Question: I have a customized vertical scrollbar which displays markers for selected items in a DataGrid.

The problem I'm facing is, when there are a great number of items (e.g. could be 5000 to 50000) there is a lag while it is rendering the markers.
With the following code it basically renders as per the selected items index, number of items and height of the track. Obviously this is inefficient and am looking for other solutions.
This is my customized vertical scrollbar
'''
<helpers:MarkerPositionConverter x:Key="MarkerPositionConverter"/>
<ControlTemplate x:Key="VerticalScrollBar" TargetType="{x:Type ScrollBar}">
<Grid>
<Grid.RowDefinitions>
<RowDefinition MaxHeight="18" />
<RowDefinition Height="0.00001*" />
<RowDefinition MaxHeight="18" />
</Grid.RowDefinitions>
<Border Grid.RowSpan="3"
CornerRadius="2"
Background="#F0F0F0" />
<RepeatButton Grid.Row="0"
Style="{StaticResource ScrollBarLineButton}"
Height="18"
Command="ScrollBar.LineUpCommand"
Content="M 0 4 L 8 4 L 4 0 Z" />
<!--START-->
<ItemsControl VerticalAlignment="Stretch" x:Name="ItemsSelected"
ItemsSource="{Binding ElementName=GenericDataGrid, Path=SelectedItems}">
<ItemsControl.ItemTemplate>
<DataTemplate>
<Rectangle Fill="SlateGray" Width="9" Height="4">
<Rectangle.RenderTransform>
<TranslateTransform>
<TranslateTransform.Y>
<MultiBinding Converter="{StaticResource MarkerPositionConverter}" FallbackValue="-1000">
<Binding/>
<Binding RelativeSource="{RelativeSource AncestorType={x:Type DataGrid}}" />
<Binding Path="ActualHeight" ElementName="ItemsSelected"/>
<Binding Path="Items.Count" ElementName="GenericDataGrid"/>
</MultiBinding>
</TranslateTransform.Y>
</TranslateTransform>
</Rectangle.RenderTransform>
</Rectangle>
</DataTemplate>
</ItemsControl.ItemTemplate>
<ItemsControl.ItemsPanel>
<ItemsPanelTemplate>
<Canvas ClipToBounds="True"/>
</ItemsPanelTemplate>
</ItemsControl.ItemsPanel>
</ItemsControl>
<!--END-->
<Track x:Name="PART_Track" Grid.Row="1" IsDirectionReversed="true">
<Track.DecreaseRepeatButton>
<RepeatButton Style="{StaticResource ScrollBarPageButton}"
Command="ScrollBar.PageUpCommand" />
</Track.DecreaseRepeatButton>
<Track.Thumb>
<Thumb Style="{StaticResource ScrollBarThumb}" Margin="1,0,1,0">
<Thumb.BorderBrush>
<LinearGradientBrush StartPoint="0,0" EndPoint="1,0">
<LinearGradientBrush.GradientStops>
<GradientStopCollection>
<GradientStop Color="{DynamicResource BorderLightColor}" Offset="0.0" />
<GradientStop Color="{DynamicResource BorderDarkColor}" Offset="1.0" />
</GradientStopCollection>
</LinearGradientBrush.GradientStops>
</LinearGradientBrush>
</Thumb.BorderBrush>
<Thumb.Background>
<LinearGradientBrush StartPoint="0,0"
EndPoint="1,0">
<LinearGradientBrush.GradientStops>
<GradientStopCollection>
<GradientStop Color="{DynamicResource ControlLightColor}" Offset="0.0" />
<GradientStop Color="{DynamicResource ControlMediumColor}" Offset="1.0" />
</GradientStopCollection>
</LinearGradientBrush.GradientStops>
</LinearGradientBrush>
</Thumb.Background>
</Thumb>
</Track.Thumb>
<Track.IncreaseRepeatButton>
<RepeatButton Style="{StaticResource ScrollBarPageButton}" Command="ScrollBar.PageDownCommand" />
</Track.IncreaseRepeatButton>
</Track>
<RepeatButton Grid.Row="3" Style="{StaticResource ScrollBarLineButton}" Height="18" Command="ScrollBar.LineDownCommand" Content="M 0 0 L 4 4 L 8 0 Z" />
</Grid>
</ControlTemplate>
'''
This is my converter that transforms the Y position and scales accordingly if the DataGrid height changes.
'''
public class MarkerPositionConverter: IMultiValueConverter
{
//Performs the index to translate conversion
public object Convert(object[] values, Type targetType, object parameter, System.Globalization.CultureInfo culture)
{
try
{
//calculated the transform values based on the following
object o = (object)values[0];
DataGrid dg = (DataGrid)values[1];
double itemIndex = dg.Items.IndexOf(o);
double trackHeight = (double)values[2];
int itemCount = (int)values[3];
double translateDelta = trackHeight / itemCount;
return itemIndex * translateDelta;
}
catch (Exception ex)
{
Console.WriteLine("MarkerPositionConverter error : " + ex.Message);
return false;
}
}
public object[] ConvertBack(object value, Type[] targetTypes, object parameter, System.Globalization.CultureInfo culture)
{
throw new NotImplementedException();
}
}
'''
I have tried to create a separate class for a marker canvas, for use with ObservableCollection's. Note that at present, this does not work.
XAML still the same as yesterday:
'''
<helpers:MarkerCollectionCanvas
x:Name="SearchMarkerCanvas"
Grid.Row="1"
Grid="{Binding RelativeSource={RelativeSource AncestorType={x:Type DataGrid}}}"
MarkerCollection="{Binding Source={x:Static helpers:MyClass.Instance}, Path=SearchMarkers}"/>
'''
Canvas class, ObservableCollection changed to use object instead of double, there is a console.writeline in MarkerCollectionCanvas_CollectionChanged that never gets called:
'''
class MarkerCollectionCanvas : Canvas
{
public DataGrid Grid
{
get { return (DataGrid)GetValue(GridProperty); }
set { SetValue(GridProperty, value); }
}
public static readonly DependencyProperty GridProperty =
DependencyProperty.Register("Grid", typeof(DataGrid), typeof(MarkerCollectionCanvas), new PropertyMetadata(null));
public ObservableCollection<object> MarkerCollection
{
get { return (ObservableCollection<object>)GetValue(MarkerCollectionProperty); }
set { SetValue(MarkerCollectionProperty, value); }
}
public static readonly DependencyProperty MarkerCollectionProperty =
DependencyProperty.Register("MarkerCollection", typeof(ObservableCollection<object>), typeof(MarkerCollectionCanvas), new PropertyMetadata(null, OnCollectionChanged));
private static void OnCollectionChanged(DependencyObject d, DependencyPropertyChangedEventArgs e)
{
MarkerCollectionCanvas canvas = d as MarkerCollectionCanvas;
if (e.NewValue != null)
{
(e.NewValue as ObservableCollection<object>).CollectionChanged += canvas.MarkerCollectionCanvas_CollectionChanged;
}
if (e.OldValue != null)
{
(e.NewValue as ObservableCollection<object>).CollectionChanged -= canvas.MarkerCollectionCanvas_CollectionChanged;
}
}
void MarkerCollectionCanvas_CollectionChanged(object sender, NotifyCollectionChangedEventArgs e)
{
Console.WriteLine("InvalidateVisual");
InvalidateVisual();
}
public Brush MarkerBrush
{
get { return (Brush)GetValue(MarkerBrushProperty); }
set { SetValue(MarkerBrushProperty, value); }
}
public static readonly DependencyProperty MarkerBrushProperty =
DependencyProperty.Register("MarkerBrush", typeof(Brush), typeof(MarkerCollectionCanvas), new PropertyMetadata(Brushes.DarkOrange));
protected override void OnRender(System.Windows.Media.DrawingContext dc)
{
base.OnRender(dc);
if (Grid == null || MarkerCollection == null)
return;
//Get all items
object[] items = new object[Grid.Items.Count];
Grid.Items.CopyTo(items, 0);
//Get all selected items
object[] selection = new object[MarkerCollection.Count];
MarkerCollection.CopyTo(selection, 0);
Dictionary<object, int> indexes = new Dictionary<object, int>();
for (int i = 0; i < selection.Length; i++)
{
indexes.Add(selection[i], 0);
}
int itemCounter = 0;
for (int i = 0; i < items.Length; i++)
{
object item = items[i];
if (indexes.ContainsKey(item))
{
indexes[item] = i;
itemCounter++;
}
if (itemCounter >= selection.Length)
break;
}
double translateDelta = ActualHeight / (double)items.Length;
double width = ActualWidth;
double height = Math.Max(translateDelta, 4);
Brush dBrush = MarkerBrush;
double previous = 0;
IEnumerable<int> sortedIndex = indexes.Values.OrderBy(v => v);
foreach (int itemIndex in sortedIndex)
{
double top = itemIndex * translateDelta;
if (top < previous)
continue;
dc.DrawRectangle(dBrush, null, new Rect(0, top, width, height));
previous = (top + height) - 1;
}
}
}
'''
This is my singleton class with SearchMarkers in it:
'''
public class MyClass : INotifyPropertyChanged
{
public static ObservableCollection<object> m_searchMarkers = new ObservableCollection<object>();
public ObservableCollection<object> SearchMarkers
{
get
{
return m_searchMarkers;
}
set
{
m_searchMarkers = value;
NotifyPropertyChanged();
}
}
private static MyClass m_Instance;
public static MyClass Instance
{
get
{
if (m_Instance == null)
{
m_Instance = new MyClass();
}
return m_Instance;
}
}
private MyClass()
{
}
public event PropertyChangedEventHandler PropertyChanged;
private void NotifyPropertyChanged([CallerMemberName] String propertyName = "")
{
if (PropertyChanged != null)
{
PropertyChanged(this, new PropertyChangedEventArgs(propertyName));
}
}
}
'''
And this is a textbox text changed behavior. This is where the ObservableCollection SearchMarkers gets populated.
'''
public class FindTextChangedBehavior : Behavior<TextBox>
{
protected override void OnAttached()
{
base.OnAttached();
AssociatedObject.TextChanged += OnTextChanged;
}
protected override void OnDetaching()
{
AssociatedObject.TextChanged -= OnTextChanged;
base.OnDetaching();
}
private void OnTextChanged(object sender, TextChangedEventArgs args)
{
var textBox = (sender as TextBox);
if (textBox != null)
{
DataGrid dg = DataGridObject as DataGrid;
string searchValue = textBox.Text;
if (dg.Items.Count > 0)
{
var columnBoundProperties = new List<KeyValuePair<int, string>>();
IEnumerable<DataGridColumn> visibleColumns = dg.Columns.Where(c => c.Visibility == System.Windows.Visibility.Visible);
foreach (var col in visibleColumns)
{
if (col is DataGridTextColumn)
{
var binding = (col as DataGridBoundColumn).Binding as Binding;
columnBoundProperties.Add(new KeyValuePair<int, string>(col.DisplayIndex, binding.Path.Path));
}
else if (col is DataGridComboBoxColumn)
{
DataGridComboBoxColumn dgcbc = (DataGridComboBoxColumn)col;
var binding = dgcbc.SelectedItemBinding as Binding;
columnBoundProperties.Add(new KeyValuePair<int, string>(col.DisplayIndex, binding.Path.Path));
}
}
Type itemType = dg.Items[0].GetType();
if (columnBoundProperties.Count > 0)
{
ObservableCollection<Object> tempItems = new ObservableCollection<Object>();
var itemsSource = dg.Items as IEnumerable;
Task.Factory.StartNew(() =>
{
ClassPropTextSearch.init(itemType, columnBoundProperties);
if (itemsSource != null)
{
foreach (object o in itemsSource)
{
if (ClassPropTextSearch.Match(o, searchValue))
{
tempItems.Add(o);
}
}
}
})
.ContinueWith(t =>
{
Application.Current.Dispatcher.Invoke(new Action(() => MyClass.Instance.SearchMarkers = tempItems));
});
}
}
}
}
public static readonly DependencyProperty DataGridObjectProperty =
DependencyProperty.RegisterAttached("DataGridObject", typeof(DataGrid), typeof(FindTextChangedBehavior), new UIPropertyMetadata(null));
public object DataGridObject
{
get { return (object)GetValue(DataGridObjectProperty); }
set { SetValue(DataGridObjectProperty, value); }
}
}
'''
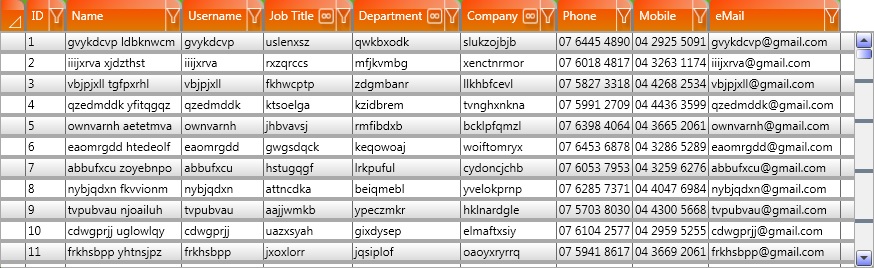
Answer: Here you go, I tried to attempt it for you.
- - - -
MarkerCanvas class
'''
class MarkerCanvas : Canvas
{
public DataGrid Grid
{
get { return (DataGrid)GetValue(GridProperty); }
set { SetValue(GridProperty, value); }
}
// Using a DependencyProperty as the backing store for Grid. This enables animation, styling, binding, etc...
public static readonly DependencyProperty GridProperty =
DependencyProperty.Register("Grid", typeof(DataGrid), typeof(MarkerCanvas), new PropertyMetadata(null, OnGridChanged));
private static void OnGridChanged(DependencyObject d, DependencyPropertyChangedEventArgs e)
{
MarkerCanvas canvas = d as MarkerCanvas;
if (e.NewValue != null)
{
(e.NewValue as DataGrid).SelectionChanged += canvas.MarkerCanvas_SelectionChanged;
}
if (e.OldValue != null)
{
(e.NewValue as DataGrid).SelectionChanged -= canvas.MarkerCanvas_SelectionChanged;
}
}
void MarkerCanvas_SelectionChanged(object sender, SelectionChangedEventArgs e)
{
InvalidateVisual();
}
public Brush MarkerBrush
{
get { return (Brush)GetValue(MarkerBrushProperty); }
set { SetValue(MarkerBrushProperty, value); }
}
// Using a DependencyProperty as the backing store for MarkerBrush. This enables animation, styling, binding, etc...
public static readonly DependencyProperty MarkerBrushProperty =
DependencyProperty.Register("MarkerBrush", typeof(Brush), typeof(MarkerCanvas), new PropertyMetadata(Brushes.SlateGray));
protected override void OnRender(System.Windows.Media.DrawingContext dc)
{
base.OnRender(dc);
if (Grid==null || Grid.SelectedItems == null)
return;
object[] markers = Grid.SelectedItems.OfType<object>().ToArray();
double translateDelta = ActualHeight / (double)Grid.Items.Count;
double width = ActualWidth;
double height = Math.Max(translateDelta, 4);
Brush dBrush = MarkerBrush;
for (int i = 0; i < markers.Length; i++)
{
double itemIndex = Grid.Items.IndexOf(markers[i]);
double top = itemIndex * translateDelta;
dc.DrawRectangle(dBrush, null, new Rect(0, top, width, height));
}
}
}
'''
I have also adjusted the height of marker so it grows when there are less items, you can choose to fix it to specific value as per your needs
in XAML replace your items control with the new marker canvas with binding to the grid
'''
<helpers:MarkerCanvas Grid.Row="1" Grid="{Binding RelativeSource={RelativeSource AncestorType={x:Type DataGrid}}}"/>
'''
helpers: is referring to WpfAppDataGrid.Helpers where I create the class, you can choose your own namespace
also you can bind the MarkerBrush property for your desired effet, which defaulted to SlateGray
rendering is pretty fast now, perhaps could make it more fast by doing some work on indexof method.
Also to skip some of the overlapping rectangles to be rendered you can change the method like this. 'little buggy as of now'
'''
protected override void OnRender(System.Windows.Media.DrawingContext dc)
{
base.OnRender(dc);
if (Grid==null || Grid.SelectedItems == null)
return;
object[] markers = Grid.SelectedItems.OfType<object>().ToArray();
double translateDelta = ActualHeight / (double)Grid.Items.Count;
double width = ActualWidth;
double height = Math.Max(translateDelta, 4);
Brush dBrush = MarkerBrush;
double previous = 0;
for (int i = 0; i < markers.Length; i++)
{
double itemIndex = Grid.Items.IndexOf(markers[i]);
double top = itemIndex * translateDelta;
if (top < previous)
continue;
dc.DrawRectangle(dBrush, null, new Rect(0, top, width, height));
previous = (top + height) - 1;
}
}
'''
I tried to optimize the performance using a slight different approach, specially for the select all button
'''
protected override void OnRender(System.Windows.Media.DrawingContext dc)
{
base.OnRender(dc);
if (Grid == null || Grid.SelectedItems == null)
return;
object[] items = new object[Grid.Items.Count];
Grid.Items.CopyTo(items, 0);
object[] selection = new object[Grid.SelectedItems.Count];
Grid.SelectedItems.CopyTo(selection, 0);
Dictionary<object, int> indexes = new Dictionary<object, int>();
for (int i = 0; i < selection.Length; i++)
{
indexes.Add(selection[i], 0);
}
int itemCounter = 0;
for (int i = 0; i < items.Length; i++)
{
object item = items[i];
if (indexes.ContainsKey(item))
{
indexes[item] = i;
itemCounter++;
}
if (itemCounter >= selection.Length)
break;
}
double translateDelta = ActualHeight / (double)items.Length;
double width = ActualWidth;
double height = Math.Max(translateDelta, 4);
Brush dBrush = MarkerBrush;
double previous = 0;
IEnumerable<int> sortedIndex = indexes.Values.OrderBy(v => v);
foreach (int itemIndex in sortedIndex)
{
double top = itemIndex * translateDelta;
if (top < previous)
continue;
dc.DrawRectangle(dBrush, null, new Rect(0, top, width, height));
previous = (top + height) - 1;
}
}
'''
in this I have tried to get the underlying selection list and attempted to retrieve the selected indexes from the same, also added even more optimization when doing select all
'''
protected override void OnRender(System.Windows.Media.DrawingContext dc)
{
base.OnRender(dc);
if (Grid == null || Grid.SelectedItems == null)
return;
List<int> indexes = new List<int>();
double translateDelta = ActualHeight / (double)Grid.Items.Count;
double height = Math.Max(translateDelta, 4);
int itemInOneRect = (int)Math.Floor(height / translateDelta);
itemInOneRect -= (int)(itemInOneRect * 0.2);
if (Grid.SelectedItems.Count == Grid.Items.Count)
{
for (int i = 0; i < Grid.Items.Count; i += itemInOneRect)
{
indexes.Add(i);
}
}
else
{
FieldInfo fi = Grid.GetType().GetField("_selectedItems", BindingFlags.NonPublic | BindingFlags.FlattenHierarchy | BindingFlags.Instance);
IEnumerable<object> internalSelectionList = fi.GetValue(Grid) as IEnumerable<object>;
PropertyInfo pi = null;
int lastIndex = int.MinValue;
foreach (var item in internalSelectionList)
{
if (pi == null)
{
pi = item.GetType().GetProperty("Index", BindingFlags.Instance | BindingFlags.NonPublic);
}
int newIndex = (int)pi.GetValue(item);
if (newIndex > (lastIndex + itemInOneRect))
{
indexes.Add(newIndex);
lastIndex = newIndex;
}
}
indexes.Sort();
}
double width = ActualWidth;
Brush dBrush = MarkerBrush;
foreach (int itemIndex in indexes)
{
double top = itemIndex * translateDelta;
dc.DrawRectangle(dBrush, null, new Rect(0, top, width, height));
}
}
'''